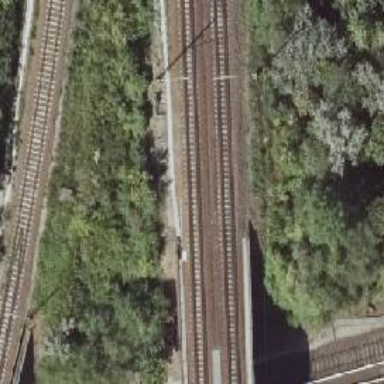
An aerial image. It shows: Railway bridge with electrified contact lines.